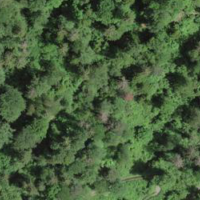
EUNIS habitat code: 44
Species observed at this site:
Cephalanthera rubra